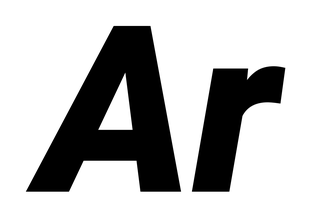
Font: Roboto-Italic_Black_Italic